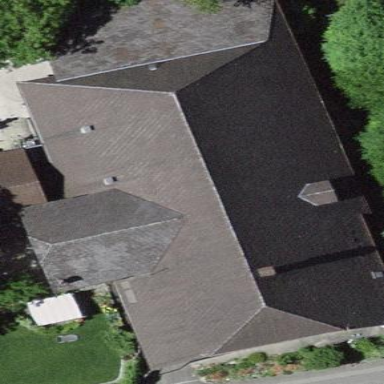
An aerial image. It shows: Farm building.